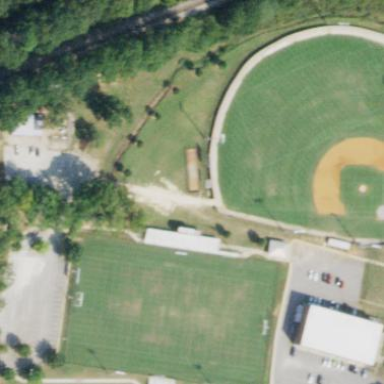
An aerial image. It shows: Baseball pitch for leisure land.